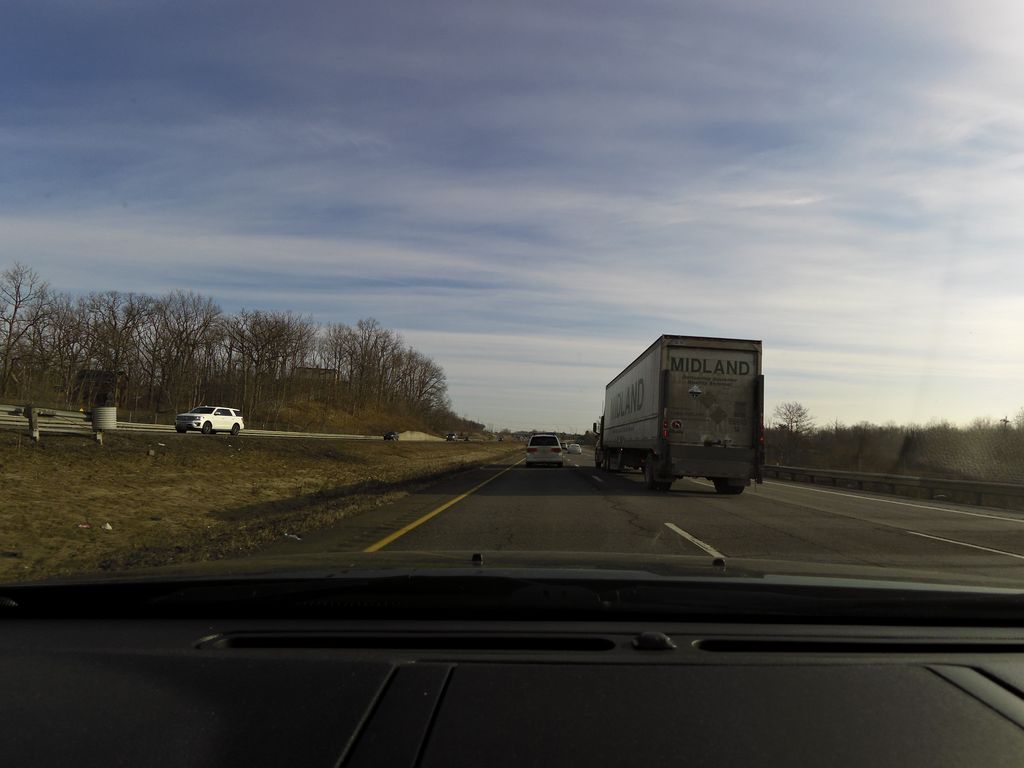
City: hamilton